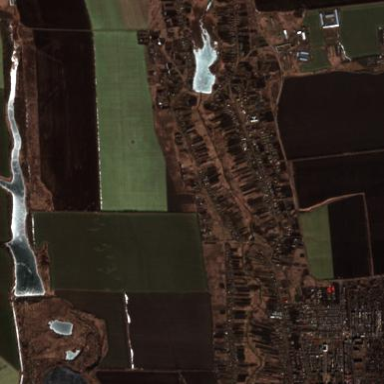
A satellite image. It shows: Residential area situated in the countryside.